Question: I have the following form:
'''
<div class="control-group">
<label class="control-label" for="selectbasic">Time</label>
<div class="controls">
<span id="time" class="data">Some text here</span>
<select id="selectbasic" name="selectbasic" class="input-xlarge policies-form hide">
<option>1</option>
<option>2</option>
</select>
</div>
</div>
'''
So, as you see, the actual select form is hidden, and initially the user sees only the introductory text. My problem is that this introductory text is not perfectly lined up with the label (the bottom line of the label text is 3-4 pixels lower than the bottom line of introductory text).
I tried several CSS properties, but they don't work. How can I put them in one line?

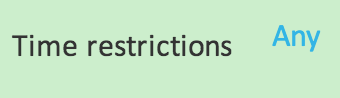
Answer: Try this CSS: (assuming you're using '.form-horizontal' on your form tag)
'''
.form-horizontal span.data {
display: inline-block;
padding: 5px 0; // Or however much padding you need....
}
'''